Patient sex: M
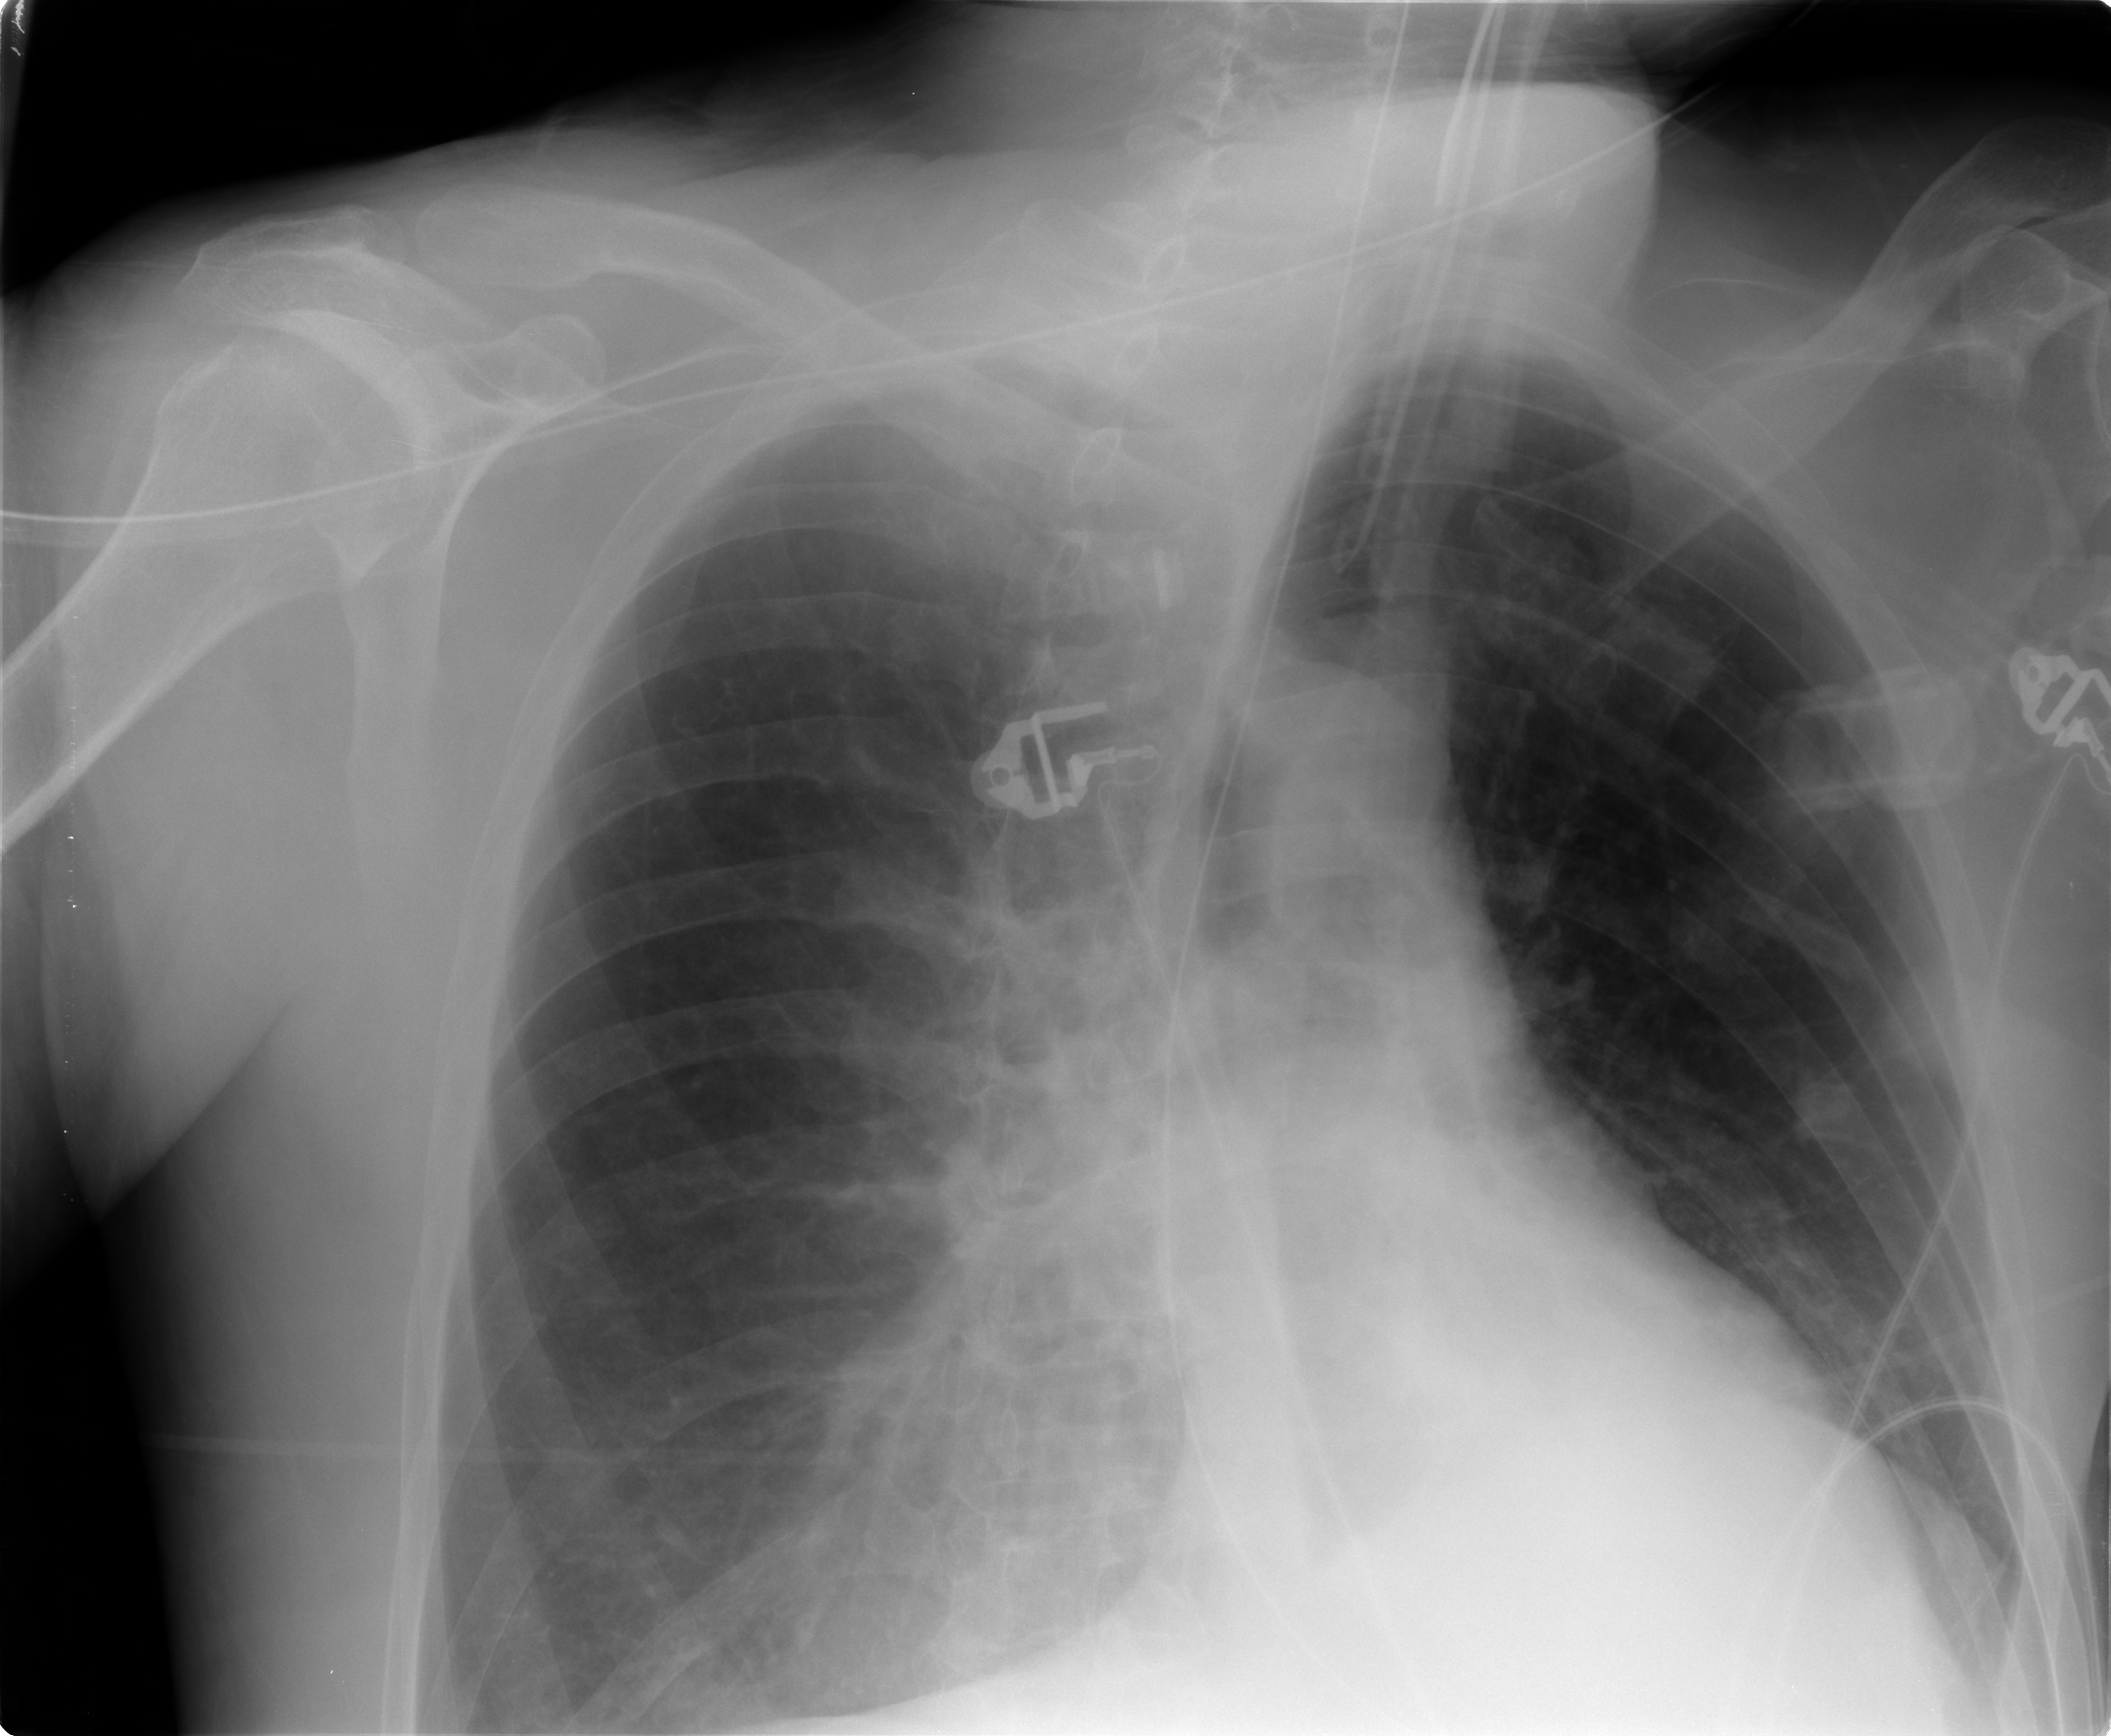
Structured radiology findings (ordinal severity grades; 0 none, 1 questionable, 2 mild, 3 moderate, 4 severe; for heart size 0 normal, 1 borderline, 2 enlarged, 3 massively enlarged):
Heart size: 0
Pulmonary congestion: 0
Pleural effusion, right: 0
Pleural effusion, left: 0
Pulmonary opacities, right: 0
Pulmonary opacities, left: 0
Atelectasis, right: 0
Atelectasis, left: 2